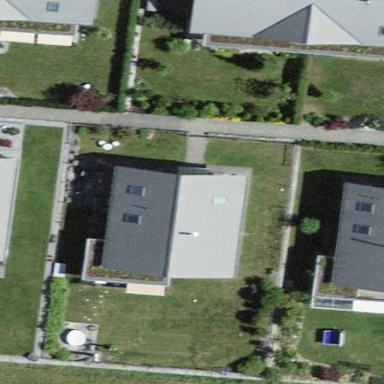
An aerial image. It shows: Simple house.